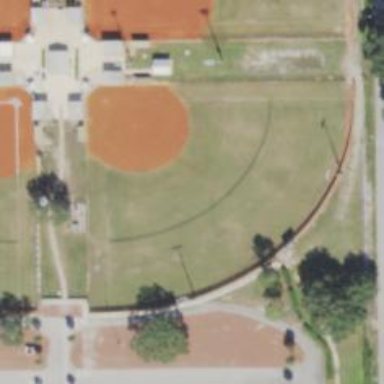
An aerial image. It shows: Baseball pitch for leisure land.